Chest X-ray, AP view. Patient: 48 years old, sex F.
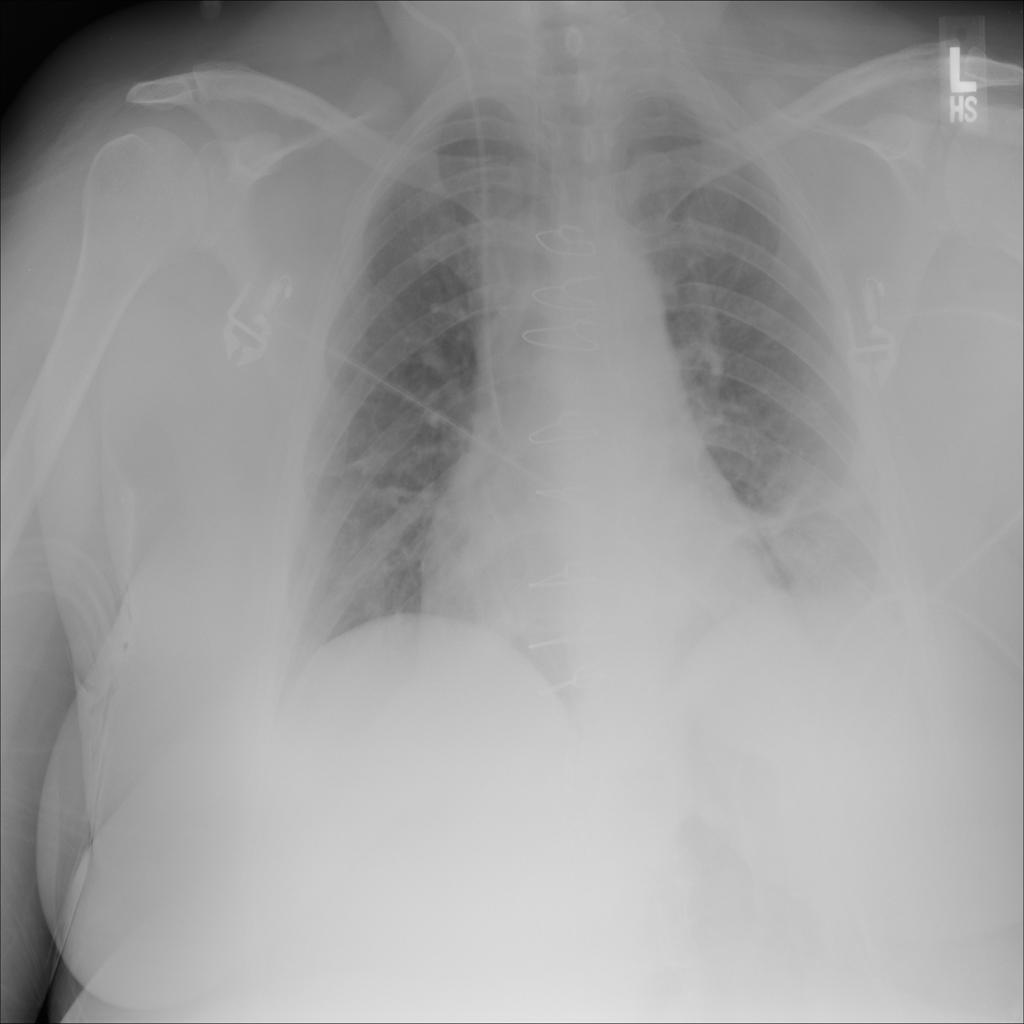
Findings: Atelectasis